Field crop: maize
Growth stage: 2
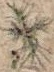
Species: salsola